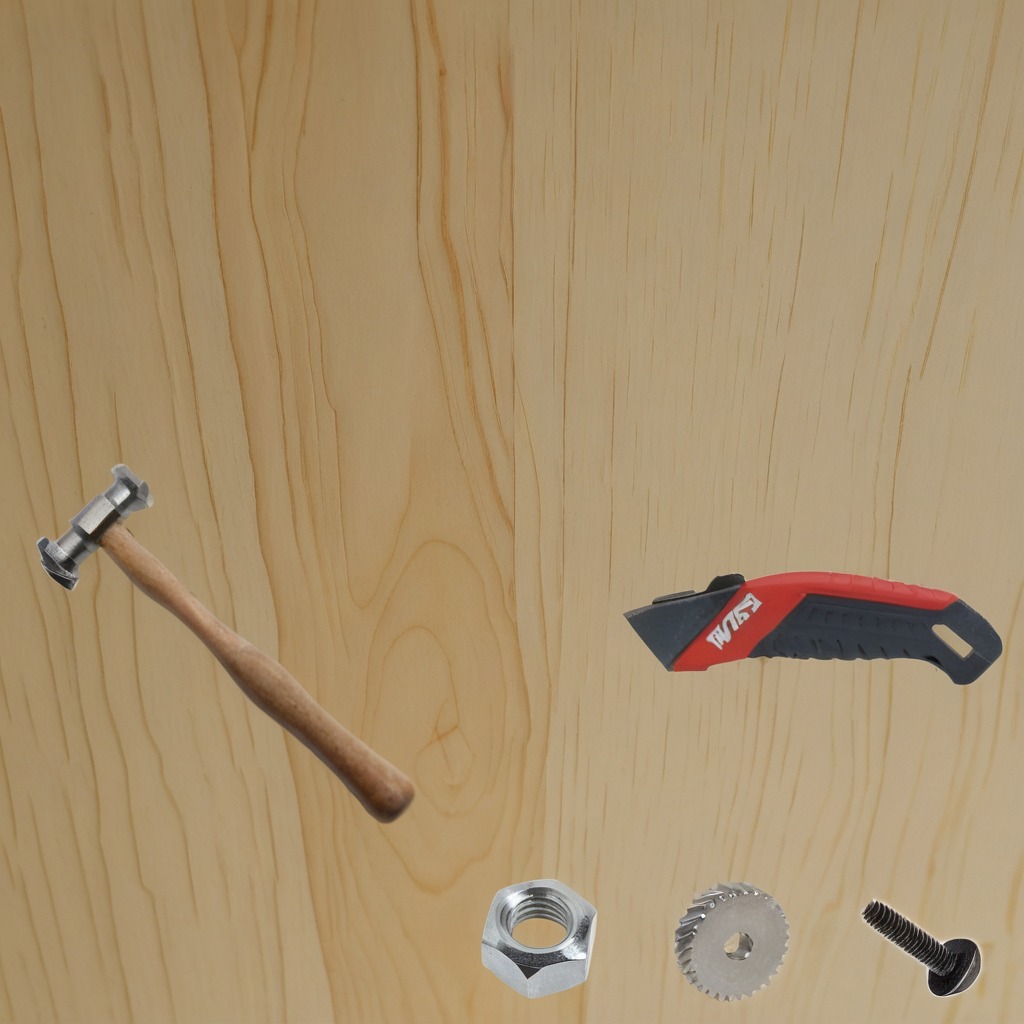
A steel gear with teeth, a utility knife, a metal machine screw, a hammer, and a metal nut are lying on the plywood surface in a paint workshop lit by afternoon window light.